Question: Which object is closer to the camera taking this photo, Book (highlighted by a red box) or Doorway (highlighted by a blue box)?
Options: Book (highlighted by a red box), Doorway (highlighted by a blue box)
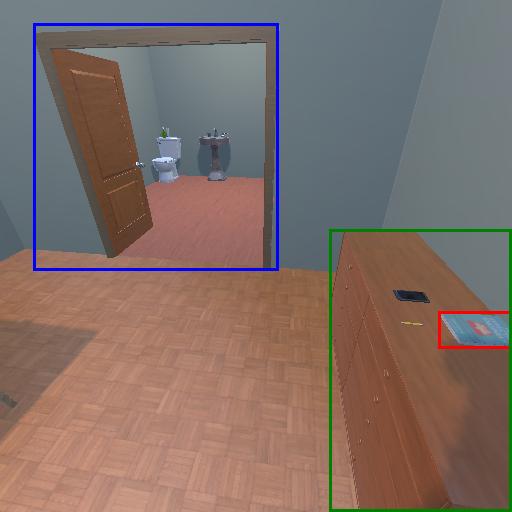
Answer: Book (highlighted by a red box)